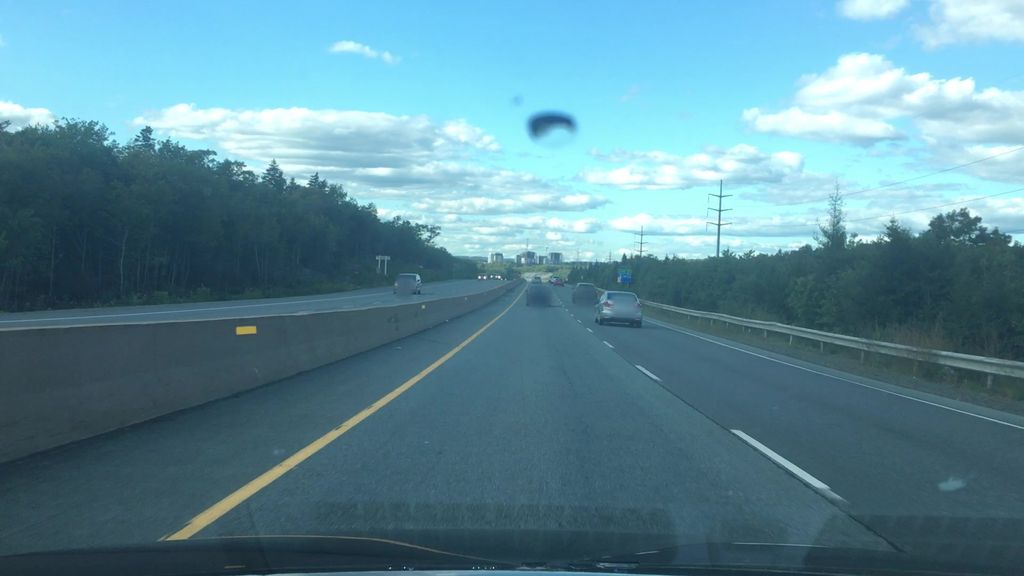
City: halifax